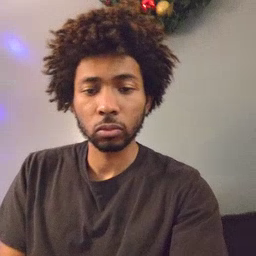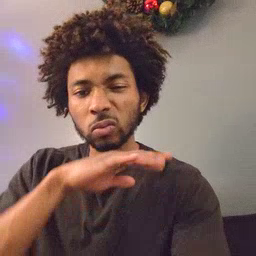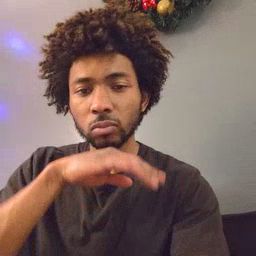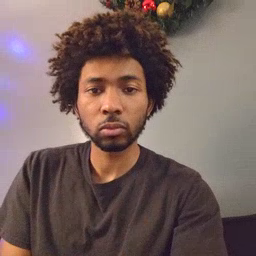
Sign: dirty